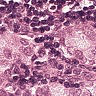
Metastatic tissue present: yes